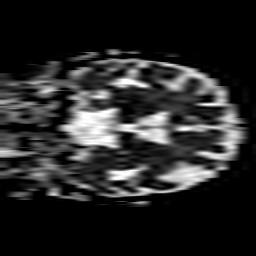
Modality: ADC
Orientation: coronal
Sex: female
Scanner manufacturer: philips
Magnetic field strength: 3 T
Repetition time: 4.112 s
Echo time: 0.06119 s